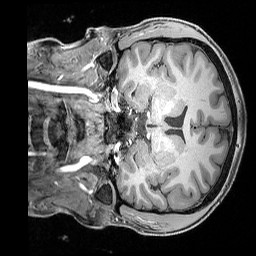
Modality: T1w
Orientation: coronal
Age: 27
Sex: female
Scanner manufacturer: siemens
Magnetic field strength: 3 T
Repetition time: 2.3 s
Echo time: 0.00324 s